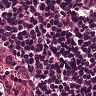
Metastatic tissue present: no